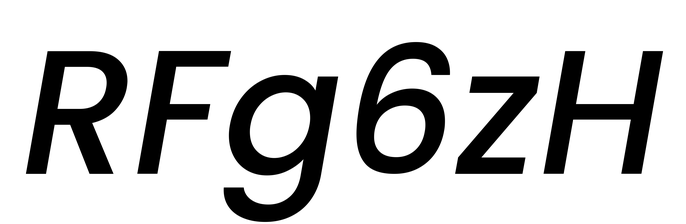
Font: Poppins-MediumItalic